Interaction volume radius: 5 \u00c5
Interaction volume height: 10 \u00c5
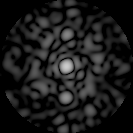
Disorder parameter: 0.8644